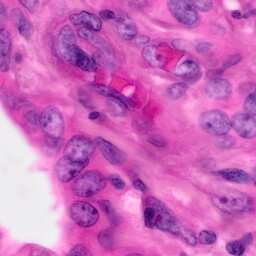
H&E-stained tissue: Pancreatic